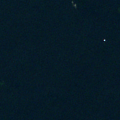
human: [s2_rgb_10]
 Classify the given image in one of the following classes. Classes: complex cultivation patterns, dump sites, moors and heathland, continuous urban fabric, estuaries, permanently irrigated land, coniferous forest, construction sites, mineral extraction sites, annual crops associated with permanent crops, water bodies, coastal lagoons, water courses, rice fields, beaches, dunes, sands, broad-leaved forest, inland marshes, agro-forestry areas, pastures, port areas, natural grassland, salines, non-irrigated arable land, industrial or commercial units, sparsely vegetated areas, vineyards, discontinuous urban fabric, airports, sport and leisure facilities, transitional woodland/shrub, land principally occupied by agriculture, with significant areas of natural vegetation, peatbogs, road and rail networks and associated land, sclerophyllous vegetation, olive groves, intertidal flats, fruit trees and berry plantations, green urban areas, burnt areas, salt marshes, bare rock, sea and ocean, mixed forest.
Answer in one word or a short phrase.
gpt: sea and ocean